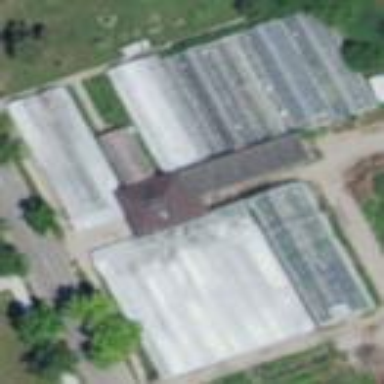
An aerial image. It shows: Greenhouse with gabled row roof shape.